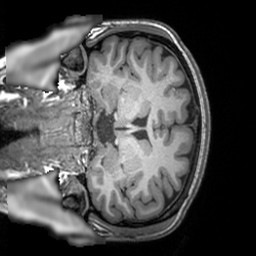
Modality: T1w
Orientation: coronal
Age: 23
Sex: female
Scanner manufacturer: siemens
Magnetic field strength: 3 T
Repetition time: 1.9 s
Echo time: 0.00293 s